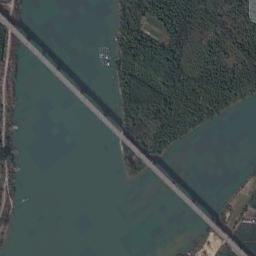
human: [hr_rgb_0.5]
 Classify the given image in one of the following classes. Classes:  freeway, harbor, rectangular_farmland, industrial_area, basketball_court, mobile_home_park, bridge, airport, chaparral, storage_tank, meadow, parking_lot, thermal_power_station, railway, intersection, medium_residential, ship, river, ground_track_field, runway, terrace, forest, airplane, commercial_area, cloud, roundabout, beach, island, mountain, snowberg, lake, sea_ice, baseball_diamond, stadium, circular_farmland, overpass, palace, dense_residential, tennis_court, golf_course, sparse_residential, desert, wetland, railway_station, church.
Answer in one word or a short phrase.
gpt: bridge